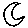
Label: moon